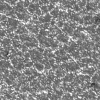
Atmospheric dust classification: not_dusty